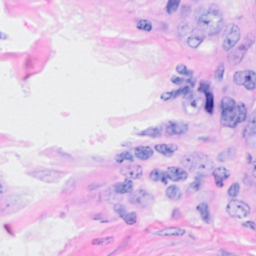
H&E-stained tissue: Breast